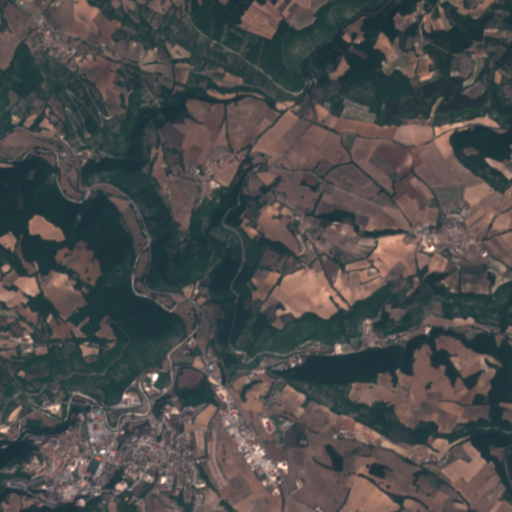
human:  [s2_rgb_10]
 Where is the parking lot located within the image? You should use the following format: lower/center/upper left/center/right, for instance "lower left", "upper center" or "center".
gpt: The parking lot is located in the lower left of the image.
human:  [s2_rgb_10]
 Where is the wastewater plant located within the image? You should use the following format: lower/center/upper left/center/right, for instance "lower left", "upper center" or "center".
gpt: The wastewater plant is located in the lower left of the image.
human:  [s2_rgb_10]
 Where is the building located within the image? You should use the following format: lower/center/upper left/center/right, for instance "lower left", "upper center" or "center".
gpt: There is no building in the image.